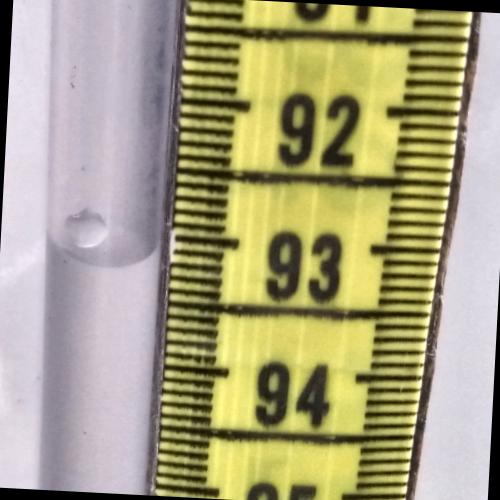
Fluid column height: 93.2 cm